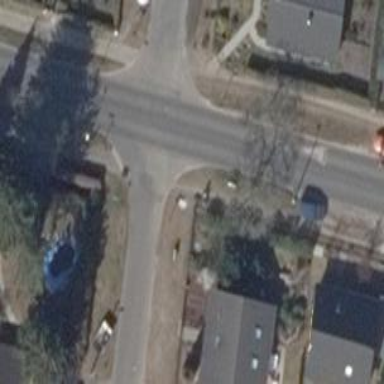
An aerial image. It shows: Unmarked crossing on the road.